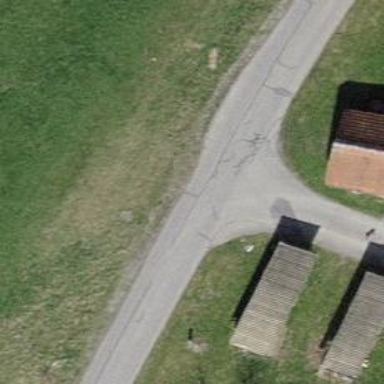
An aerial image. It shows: Well-maintained track road of grade 1.